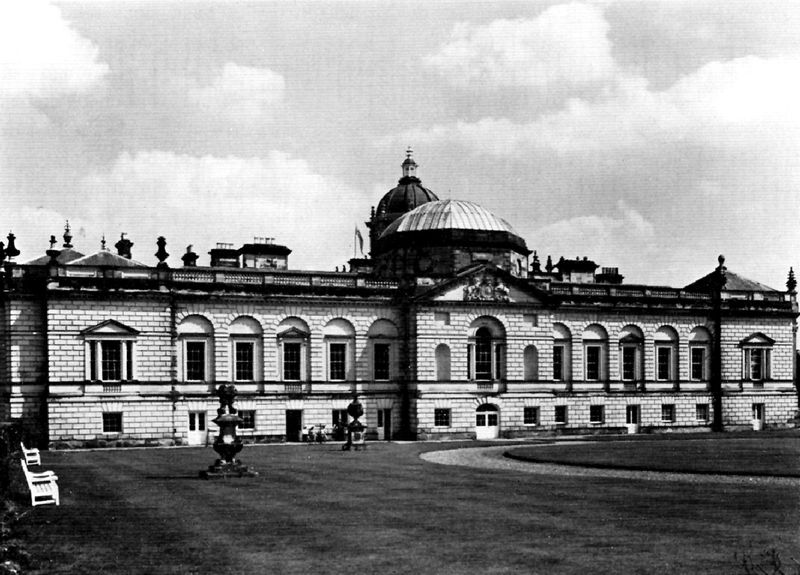
Titel: Castle Howard, North Yorkshire
Künstler: John Vanbrugh
Standort: Malton (EU - GB - Yorkshire)
Schlagwörter: himmel, weiß, wolken, fenster, laterne, schwarz, straße, säule, säulen, tür, anlage, dach, gebäude, haus, park, parkanlage, rasen, schloss, weg, wiese, wolke, architektur, barock, stein, klassizismus, kamin, kamine, schornstein, turm, garten, bogen, fassade, türen, giebel, schornsteine, bank, kuppel, foto, fotografie, photographie, bögen, eingang, berlin, burg, kuppeln, palast, balustrade, denkmal, schwarzweiß, bänke, photo, portal, rustika, villa, sims, skulpturen, anwesen, kapelle, geschosse, zufahrt, fotographie, orangerie, fot, fesnter, durchfensterung, tympanon, mittelrisalit, außenansicht, eckrisalit, risalite, rustizierung, rustica, gartenanlage, eckrisalite, renaissancebau, fasade, gartenbank, fotograhie, 19. jahrhundert, rustizierungen, schlosws, glaskuppeldach, durchfesnterung